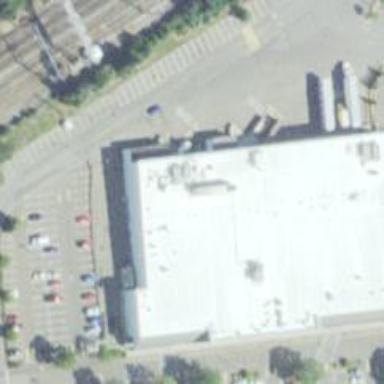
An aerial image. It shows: Supermarket.